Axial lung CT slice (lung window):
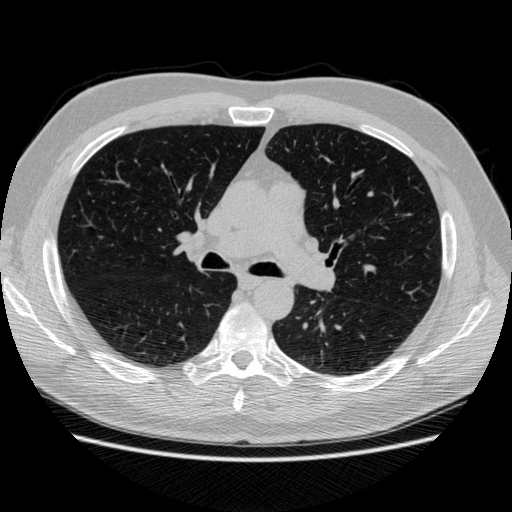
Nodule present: no